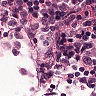
Metastatic tissue present: yes